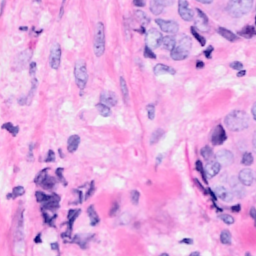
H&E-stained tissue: Breast